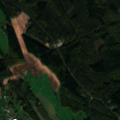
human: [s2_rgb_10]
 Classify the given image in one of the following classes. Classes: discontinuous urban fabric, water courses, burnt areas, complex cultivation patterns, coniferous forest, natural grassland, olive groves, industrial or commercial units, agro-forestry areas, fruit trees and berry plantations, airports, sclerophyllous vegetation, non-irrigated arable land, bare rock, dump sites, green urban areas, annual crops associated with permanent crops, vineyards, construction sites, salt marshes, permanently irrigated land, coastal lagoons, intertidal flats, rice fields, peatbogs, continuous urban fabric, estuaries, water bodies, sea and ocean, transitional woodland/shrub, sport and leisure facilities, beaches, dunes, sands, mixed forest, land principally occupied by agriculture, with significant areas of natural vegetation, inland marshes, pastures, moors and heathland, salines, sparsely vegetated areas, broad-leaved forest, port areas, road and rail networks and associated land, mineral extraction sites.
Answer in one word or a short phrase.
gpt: land principally occupied by agriculture, with significant areas of natural vegetation, broad-leaved forest, mixed forest